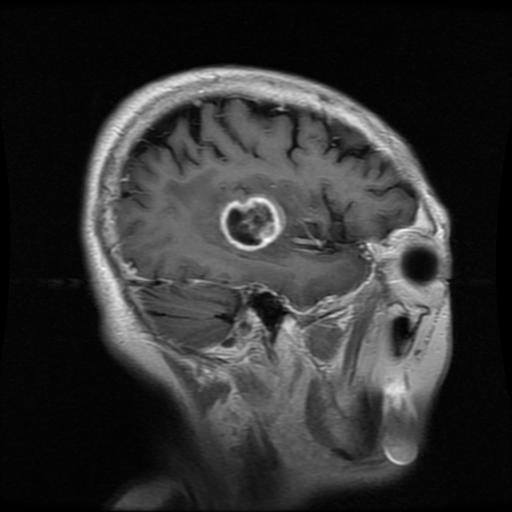
Label: glioma